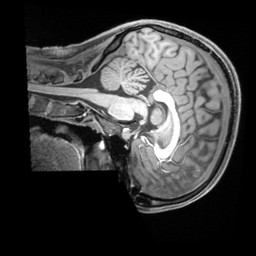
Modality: T1w
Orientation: sagittal
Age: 27
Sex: female
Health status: ill
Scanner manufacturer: siemens
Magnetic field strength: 3 T
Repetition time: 2.2 s
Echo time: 0.00218 s